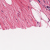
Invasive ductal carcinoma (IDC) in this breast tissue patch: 0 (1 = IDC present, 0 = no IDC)